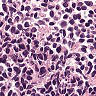
Metastatic tissue present: no